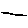
Label: line